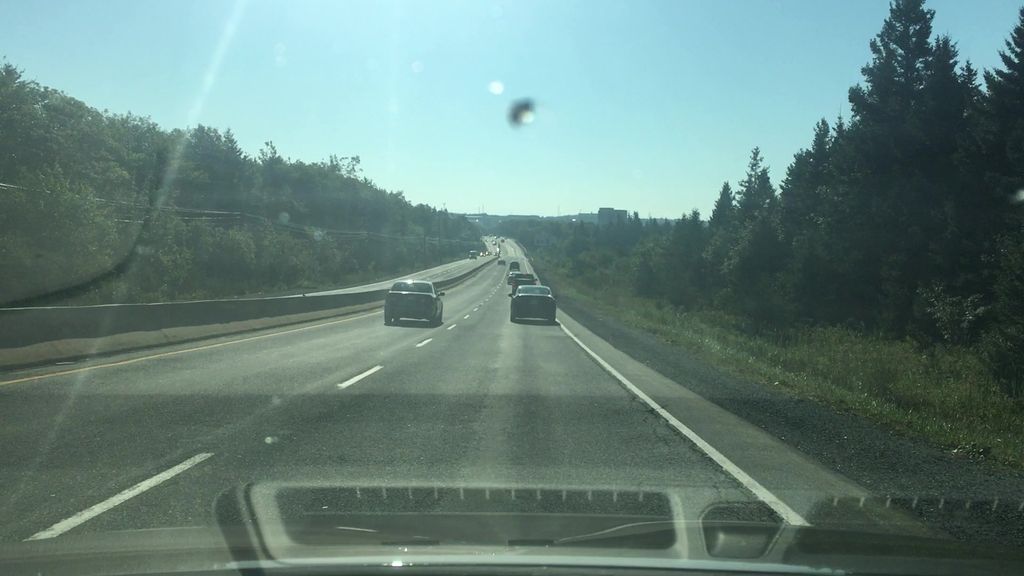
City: halifax